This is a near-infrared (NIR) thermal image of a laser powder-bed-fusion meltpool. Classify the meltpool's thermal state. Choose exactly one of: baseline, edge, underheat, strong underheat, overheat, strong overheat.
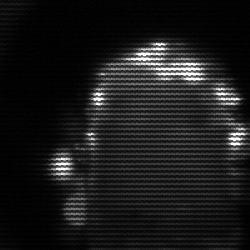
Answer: baseline